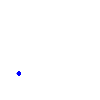
Particle: kaon